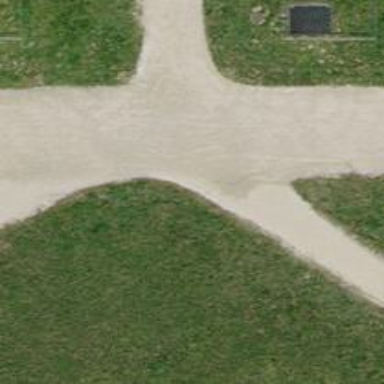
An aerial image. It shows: Footway with fine gravel surface.